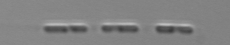
Label: Skeletonema